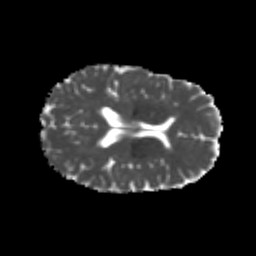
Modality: MD
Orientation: axial
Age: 24
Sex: female
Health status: healthy
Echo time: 0.074 s